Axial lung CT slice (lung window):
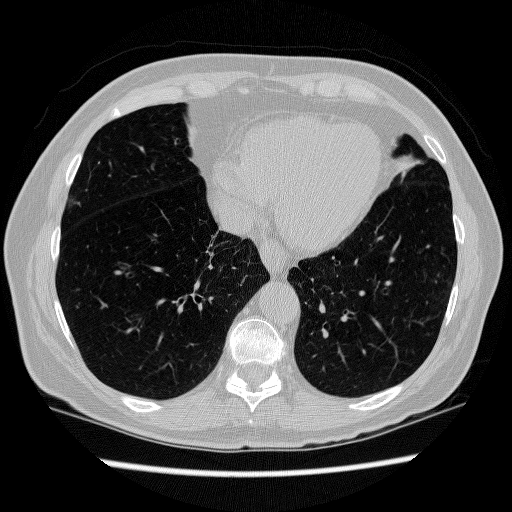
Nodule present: no